Interaction volume radius: 5 \u00c5
Interaction volume height: 15 \u00c5
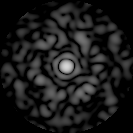
Disorder parameter: 0.7879